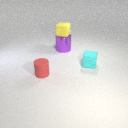
small red rubber cylinder in front of small cyan rubber cube